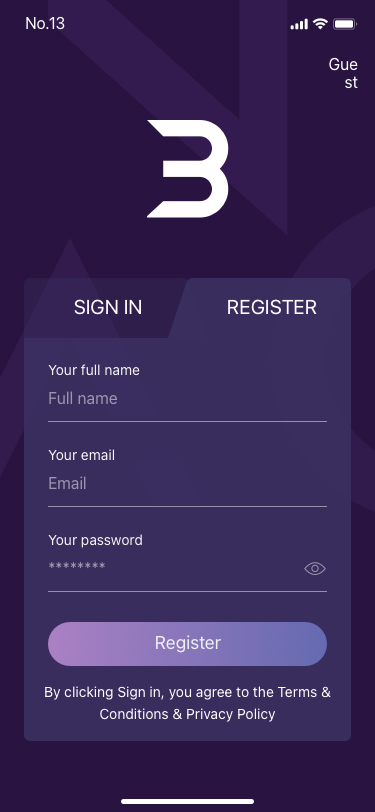
Text in this UI design:
Guest
Sign in
Register
By clicking Sign in, you agree to the Terms & Conditions & Privacy Policy